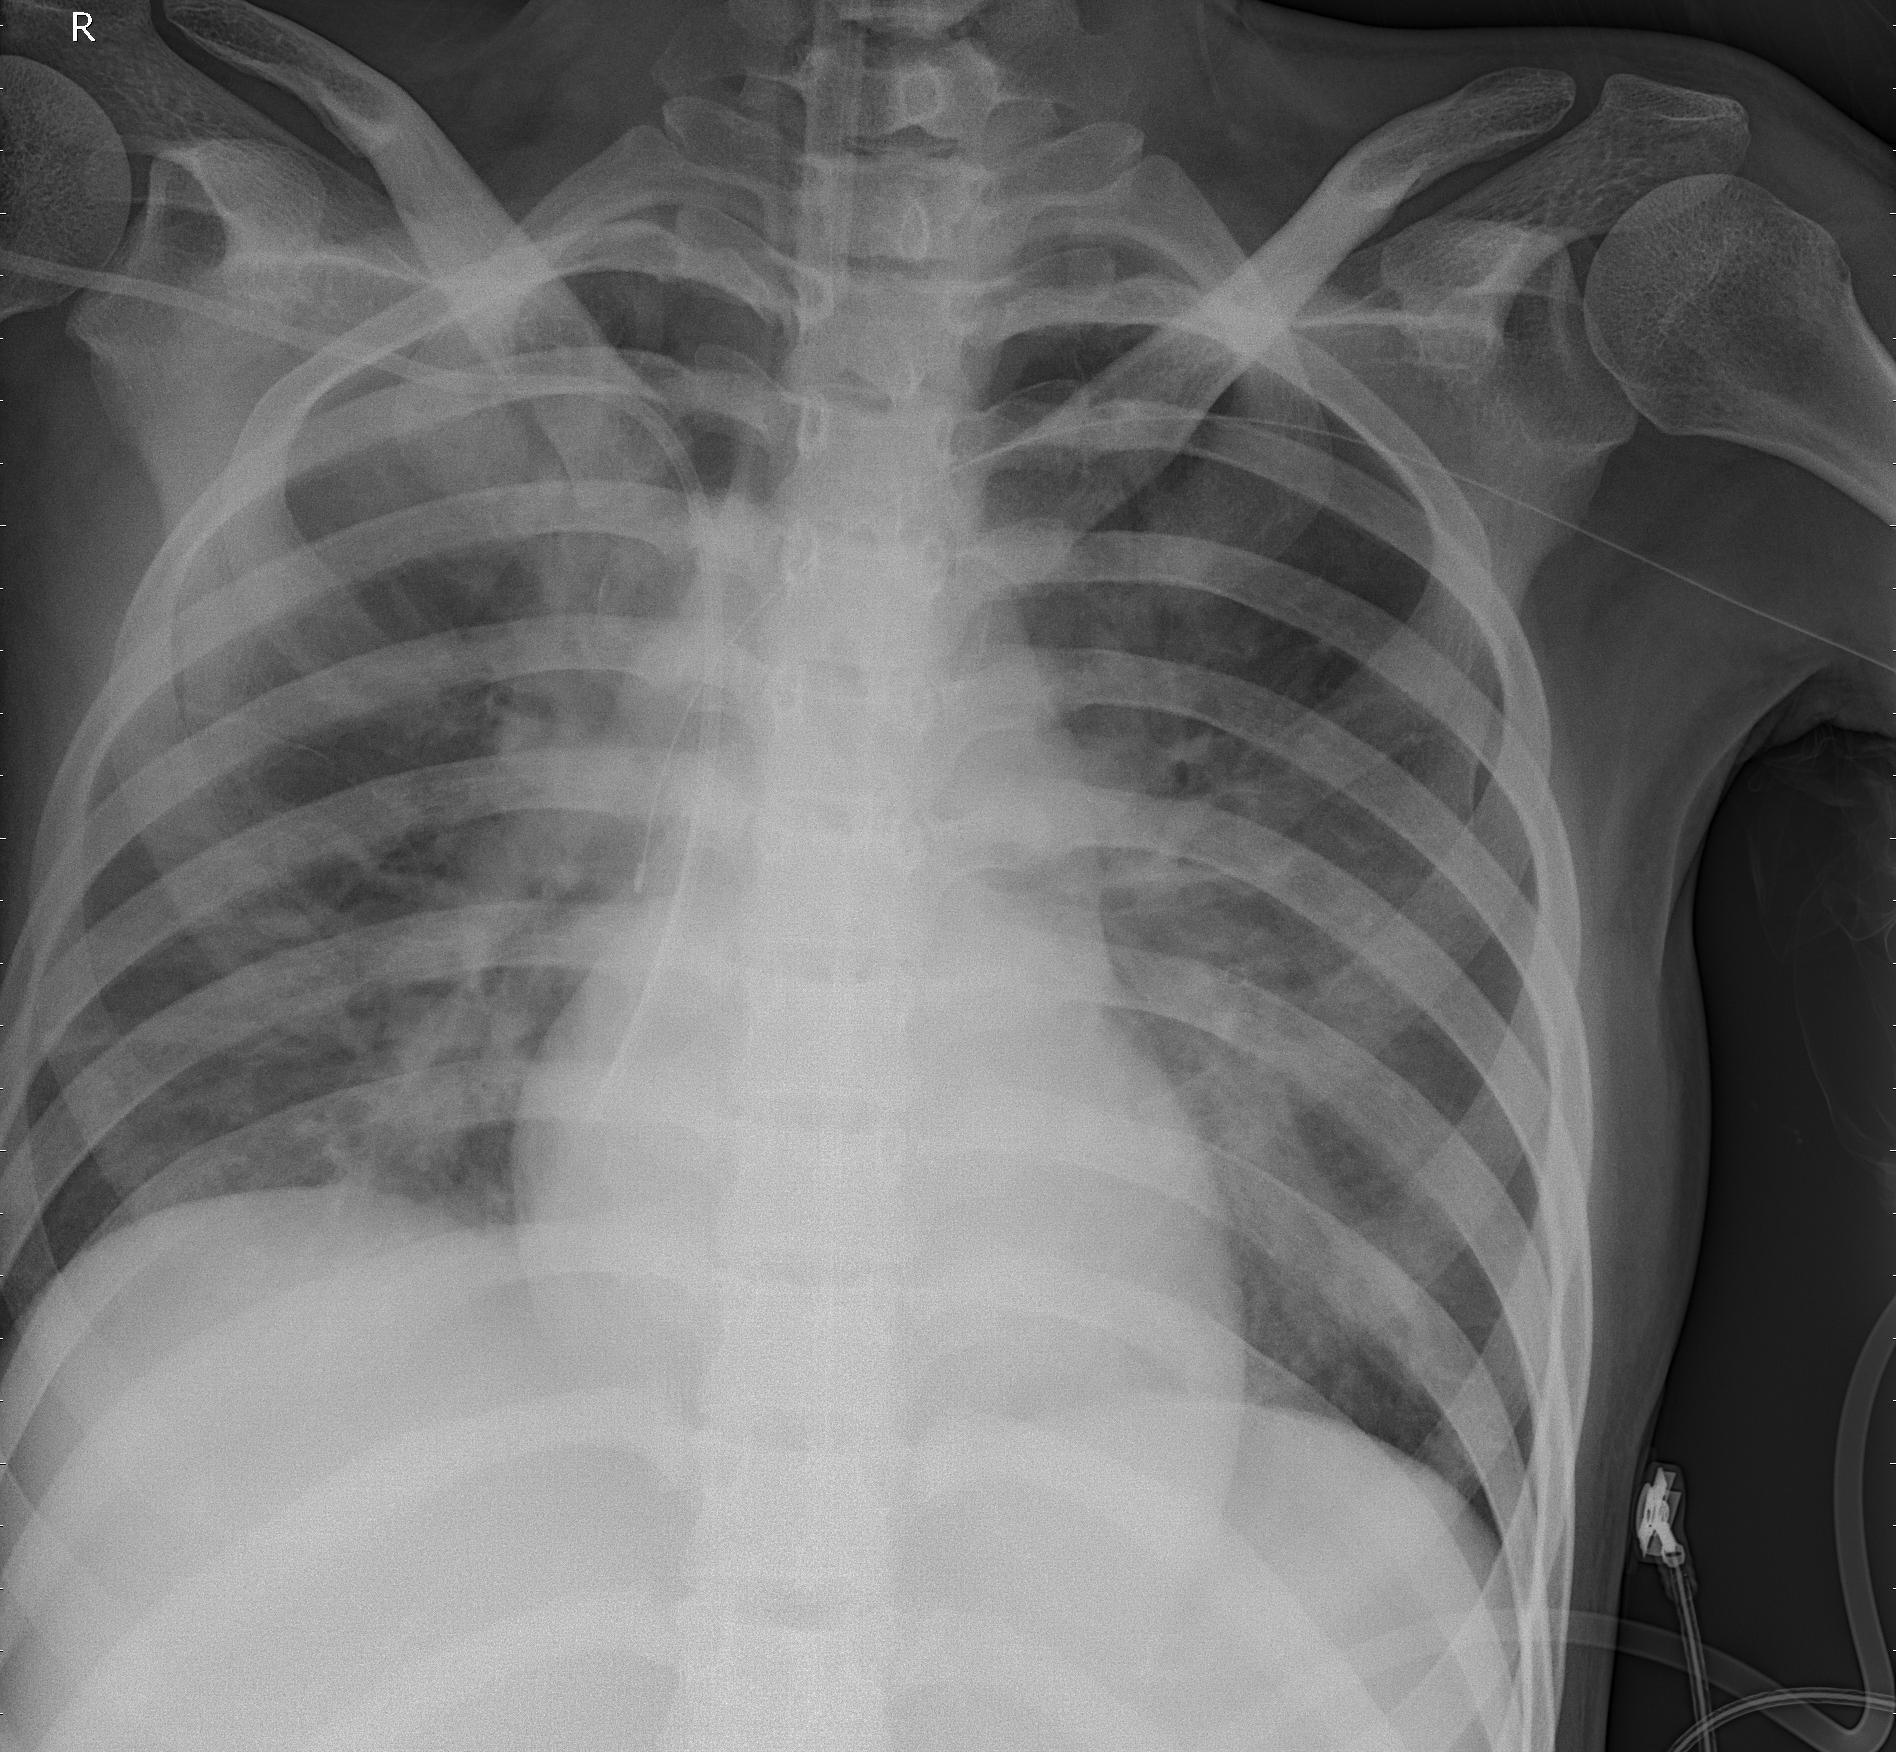
Diagnosis: PNEUMONIA